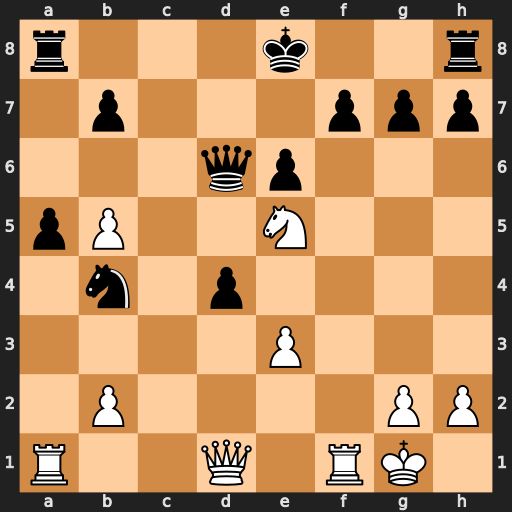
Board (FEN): r3k2r/1p3ppp/3qp3/pP2N3/1n1p4/4P3/1P4PP/R2Q1RK1
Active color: w
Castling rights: kq
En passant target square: -
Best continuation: Nxf7 Qb6 Nxh8